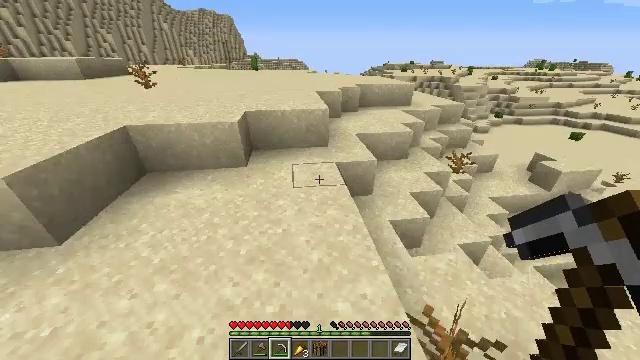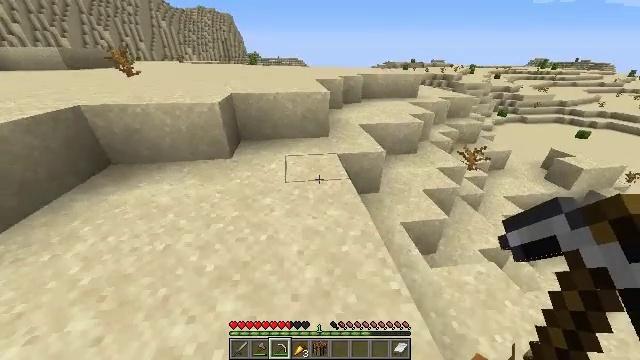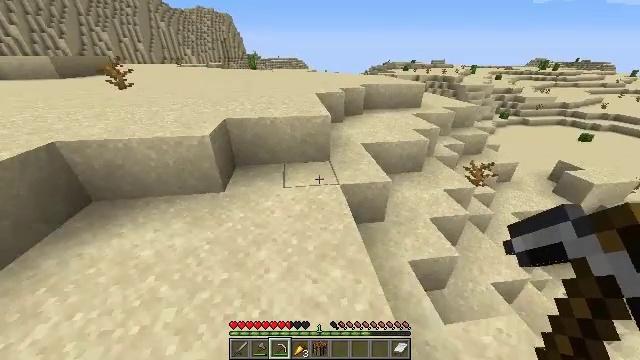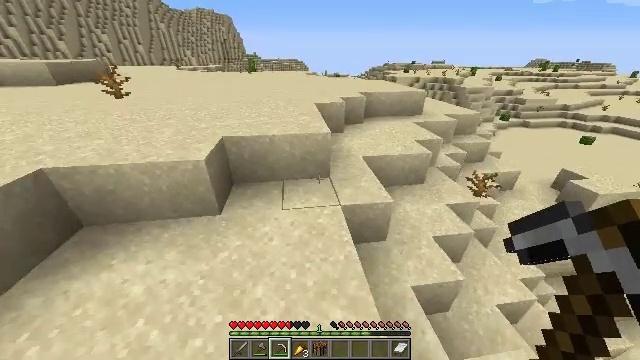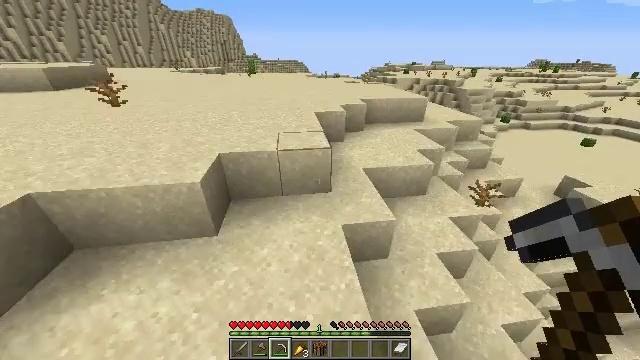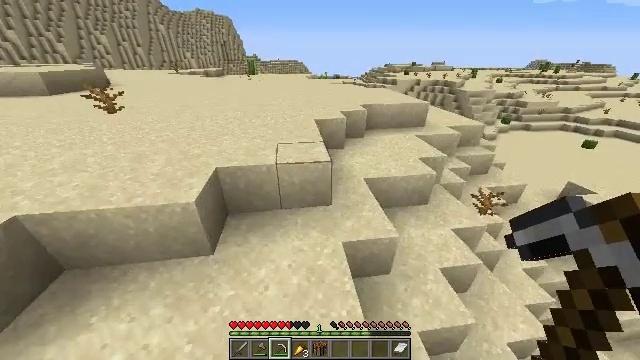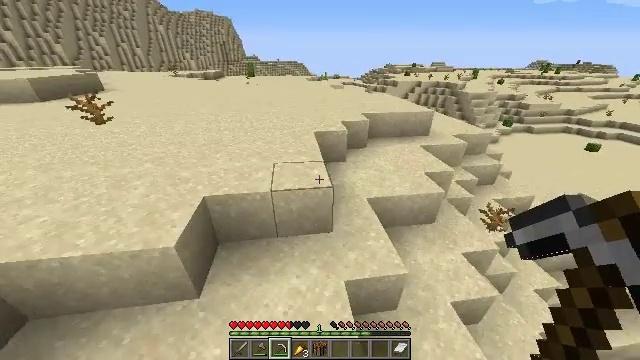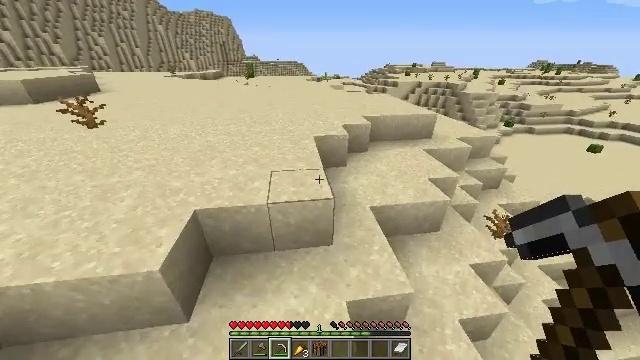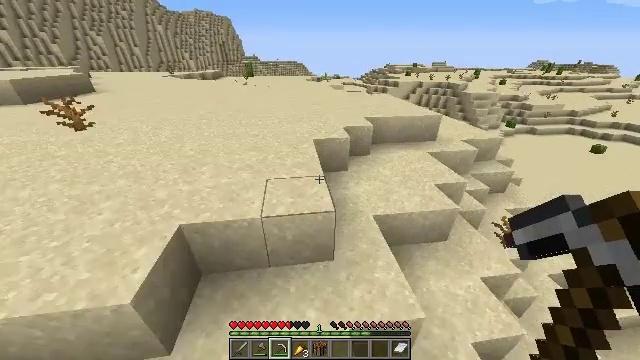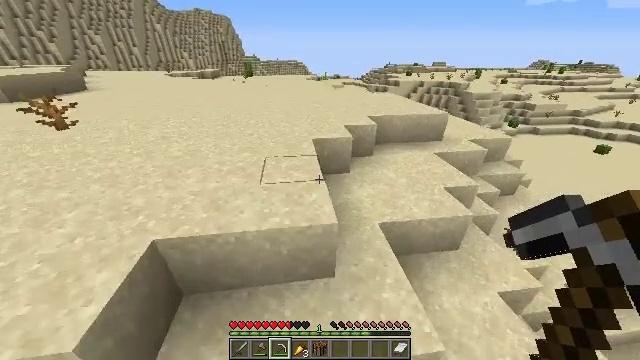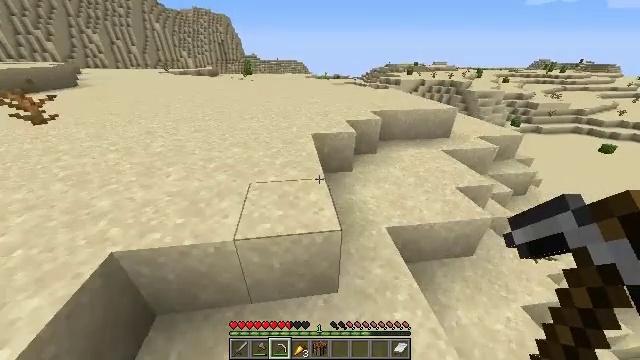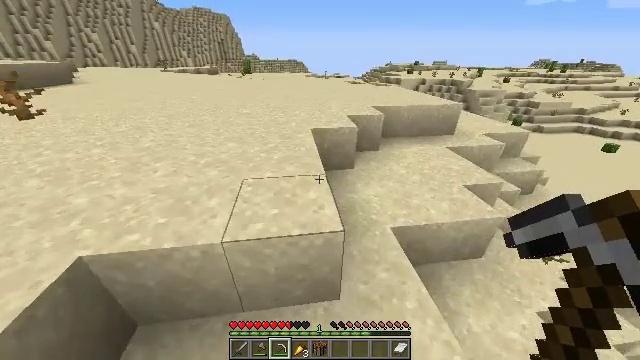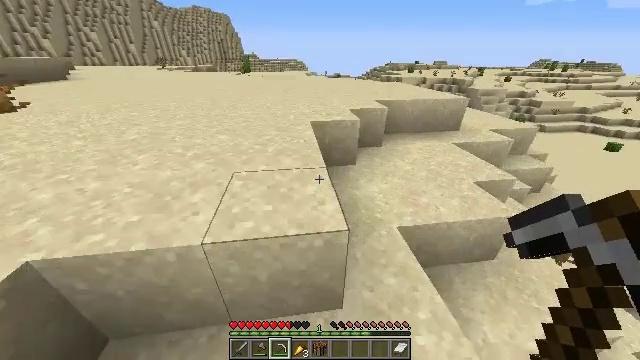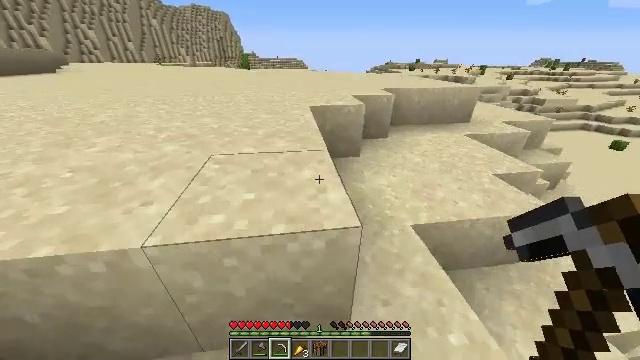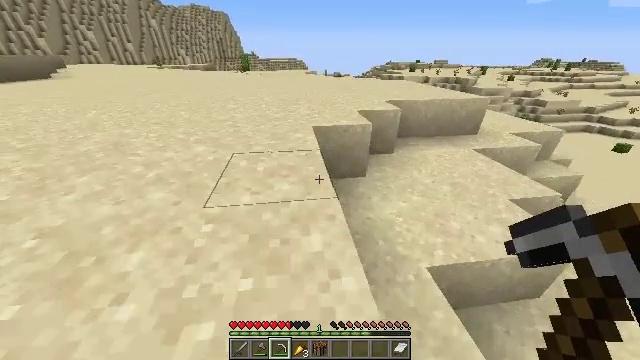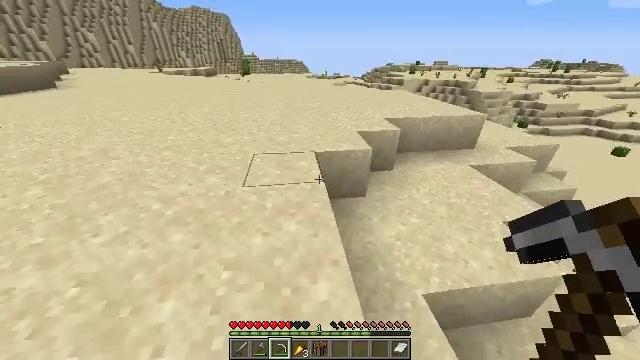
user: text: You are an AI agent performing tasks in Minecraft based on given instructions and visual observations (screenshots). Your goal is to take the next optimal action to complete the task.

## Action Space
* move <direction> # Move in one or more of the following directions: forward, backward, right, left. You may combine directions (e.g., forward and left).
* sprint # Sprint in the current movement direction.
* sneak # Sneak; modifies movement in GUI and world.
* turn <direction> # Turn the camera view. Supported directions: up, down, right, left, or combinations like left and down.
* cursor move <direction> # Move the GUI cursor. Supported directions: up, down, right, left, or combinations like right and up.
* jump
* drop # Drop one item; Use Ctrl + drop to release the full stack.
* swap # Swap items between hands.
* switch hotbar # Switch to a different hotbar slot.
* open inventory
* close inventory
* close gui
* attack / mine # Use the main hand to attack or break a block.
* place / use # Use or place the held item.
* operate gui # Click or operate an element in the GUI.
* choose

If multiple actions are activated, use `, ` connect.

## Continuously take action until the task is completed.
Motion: motion action
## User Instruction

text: Mine a hay block from the field.
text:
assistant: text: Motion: move forward, jump
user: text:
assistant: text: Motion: move forward, jump
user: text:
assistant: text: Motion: move forward, jump
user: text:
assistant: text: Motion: move forward
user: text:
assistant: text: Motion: move forward
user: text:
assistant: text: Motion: move forward
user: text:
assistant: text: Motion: move forward
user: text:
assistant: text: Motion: move forward
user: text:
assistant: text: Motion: move forward
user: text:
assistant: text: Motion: move forward, jump
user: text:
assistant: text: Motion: move forward, jump
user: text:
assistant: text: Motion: move forward, jump
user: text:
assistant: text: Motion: move forward and move left, jump
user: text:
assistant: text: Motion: move forward and move left, jump
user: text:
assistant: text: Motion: move forward and move left, jump
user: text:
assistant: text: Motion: move forward and move left, turn right, jump
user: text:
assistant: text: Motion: move forward and move left, turn right and up, jump
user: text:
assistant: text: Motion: move forward and move left, turn right and up, jump
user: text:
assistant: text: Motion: move forward and move left, turn right and up
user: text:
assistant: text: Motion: move forward and move left, turn right
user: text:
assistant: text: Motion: move forward and move left, turn right
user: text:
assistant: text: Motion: move forward and move left, turn right
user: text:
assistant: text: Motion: move forward and move left
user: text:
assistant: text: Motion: move forward and move left
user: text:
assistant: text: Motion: move forward and move left
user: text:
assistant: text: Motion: move forward and move left
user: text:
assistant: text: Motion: move forward and move left
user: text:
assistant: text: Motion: move forward and move left
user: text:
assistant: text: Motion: move forward and move left
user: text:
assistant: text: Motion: move forward and move left